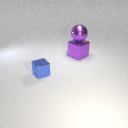
large purple metal sphere above large purple metal cube